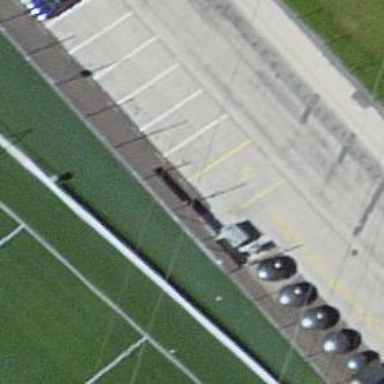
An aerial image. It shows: Charging station.